Question: Hey, so I am not looking to do anything along the lines of a pre-loader, I just want to know how to keep the browser from displaying this image:

Before the image loads.
Thanks!
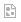
Answer: it all depends on the browser and the speed of the user's connection.
You can always use a javascript preloader to stop an image from displaying until it is fully loaded on the users computer
try this <URL>
:-D